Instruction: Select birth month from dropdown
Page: traveler
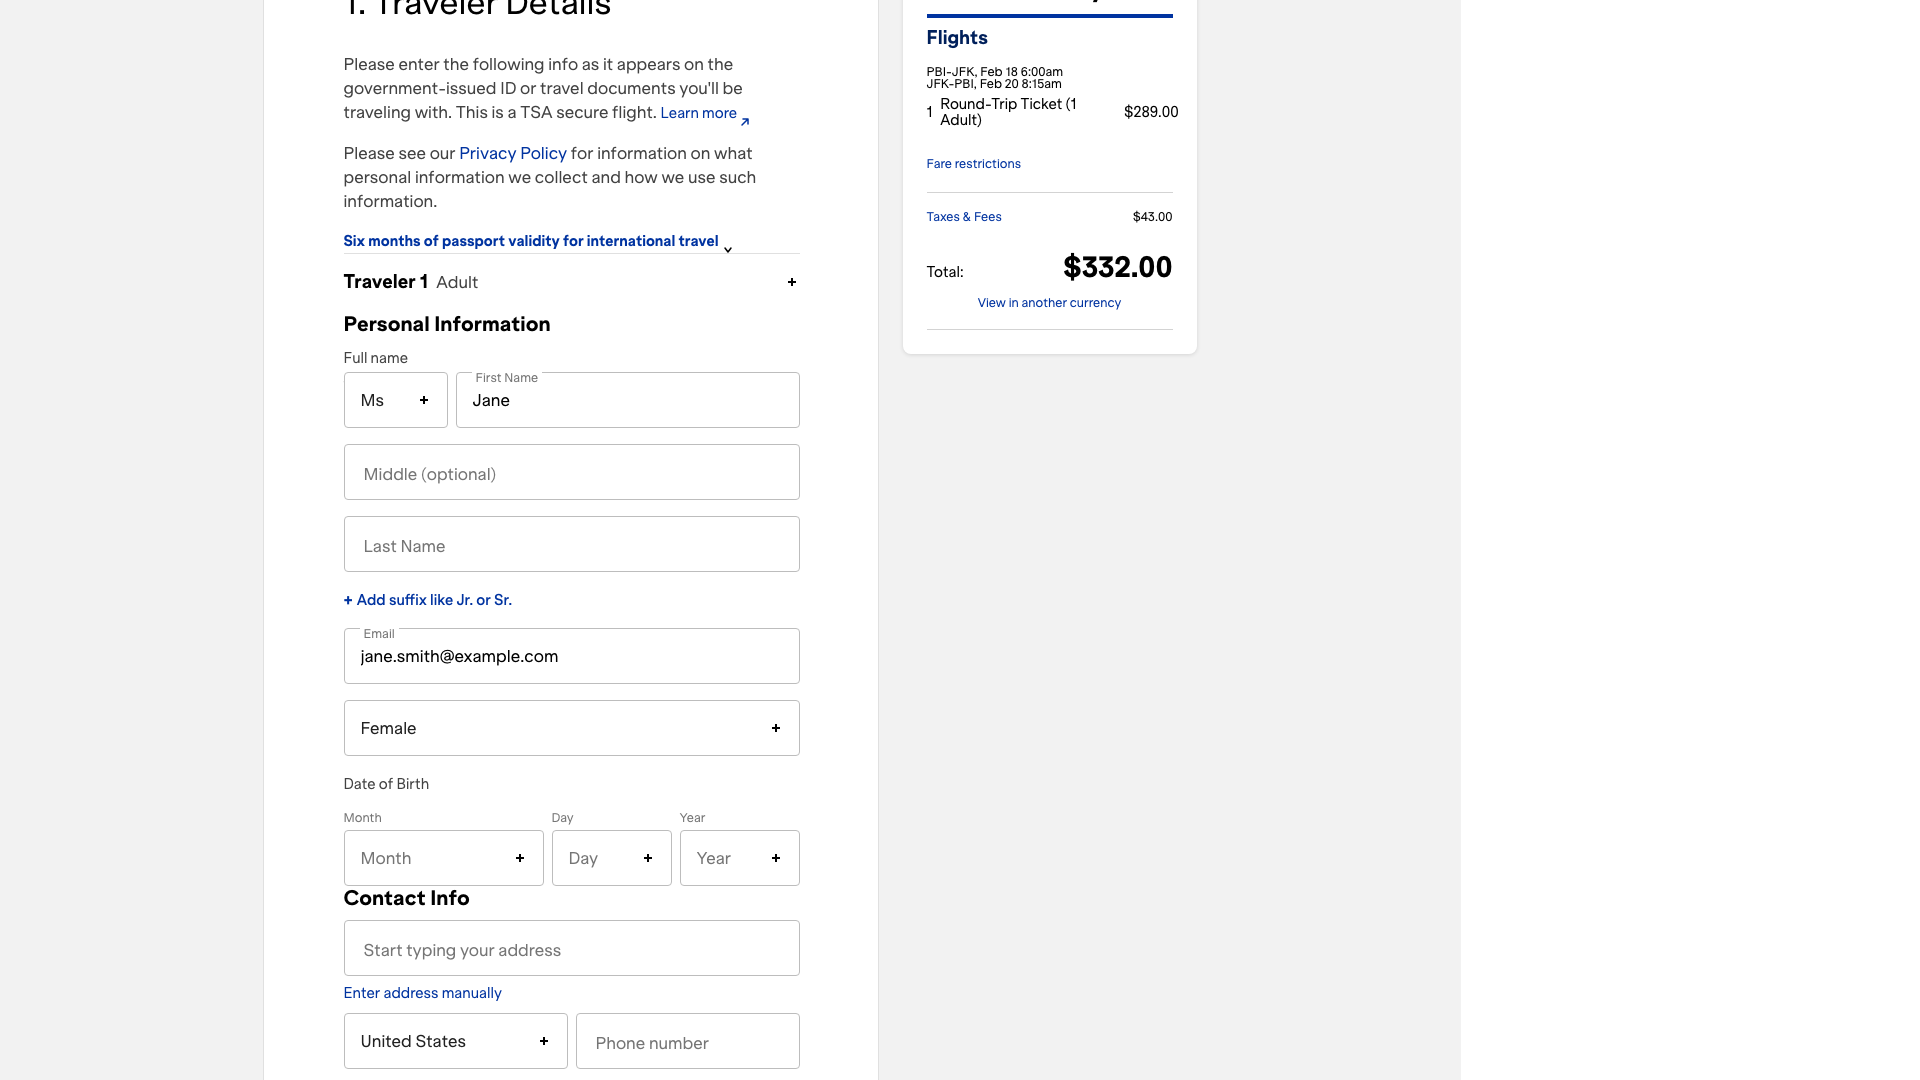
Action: click